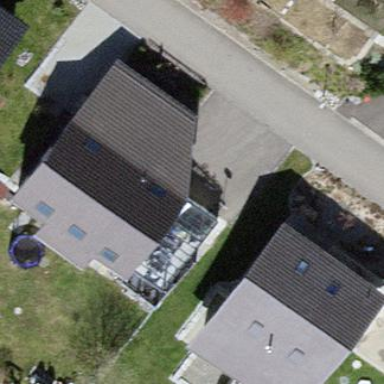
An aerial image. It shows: Gabled roofed house.